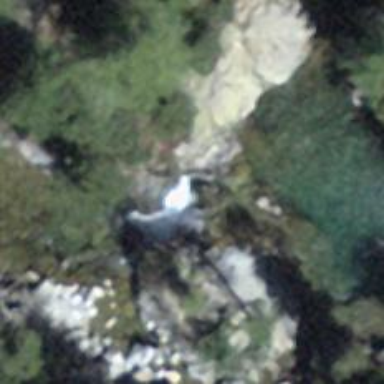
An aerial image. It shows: Beautiful waterfall.